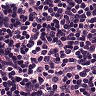
Metastatic tissue present: no